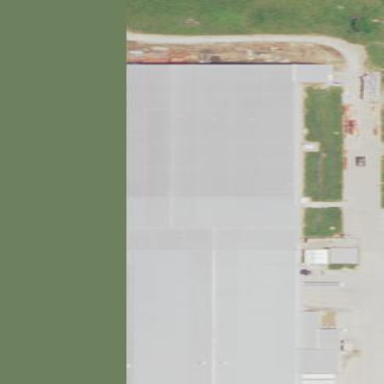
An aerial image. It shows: Industrial building.